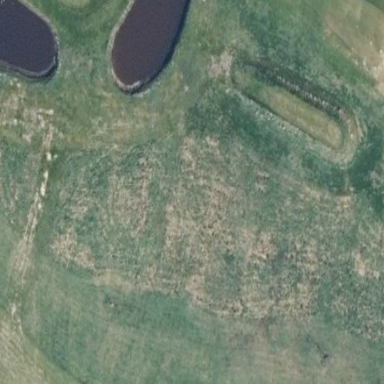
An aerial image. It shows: Rough area in golf course.